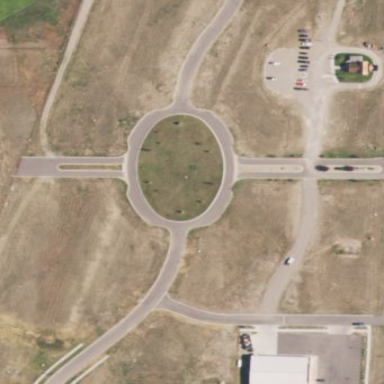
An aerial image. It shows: Residential road with roundabout.